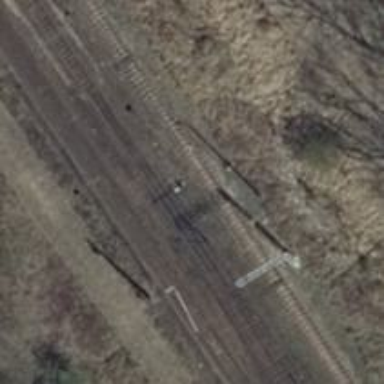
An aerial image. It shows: Railway switch.